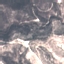
Land use / land cover: HerbaceousVegetation